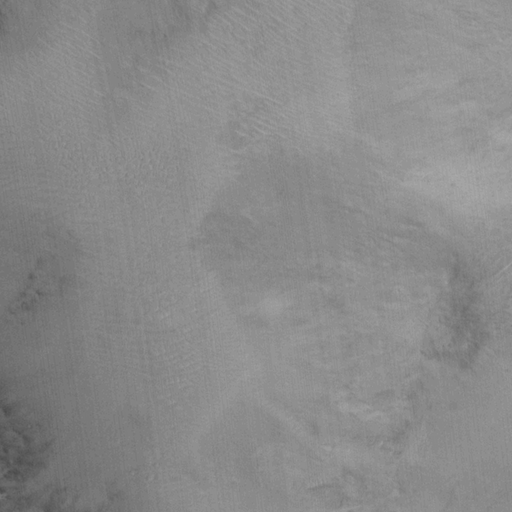
Classes present: Background